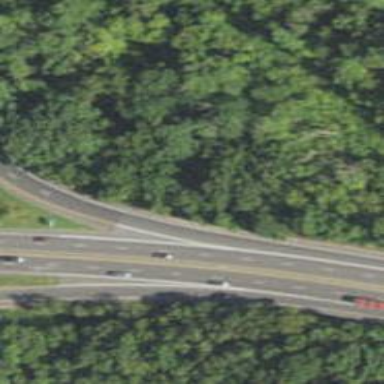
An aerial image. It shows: Trunk link road with asphalt surface.